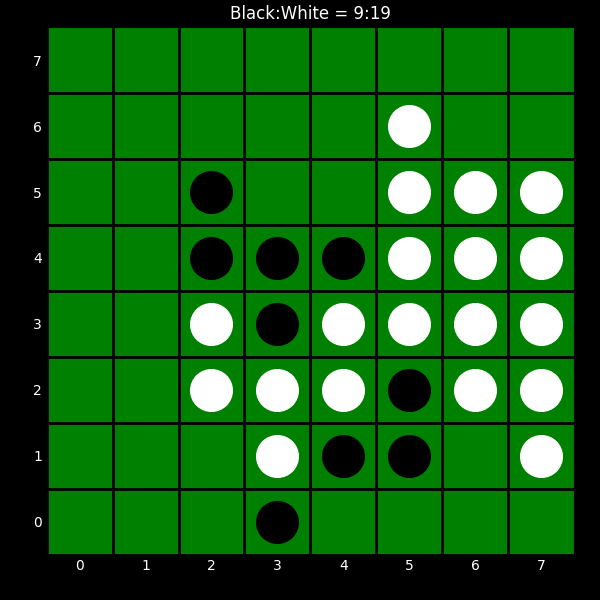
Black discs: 9
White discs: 19